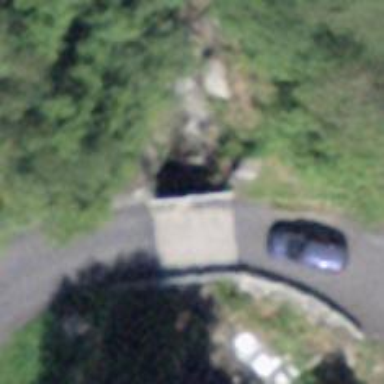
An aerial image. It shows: Unclassified road with bridge.